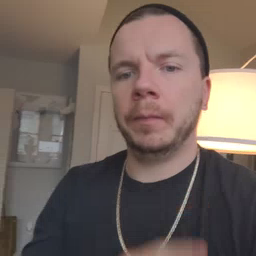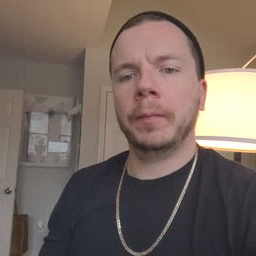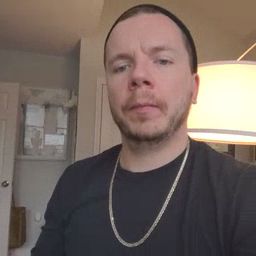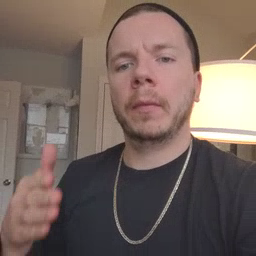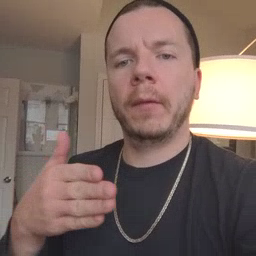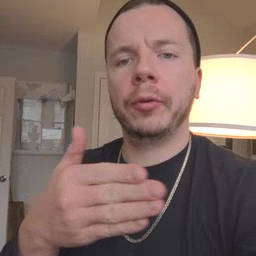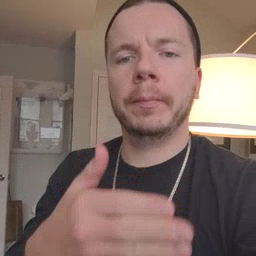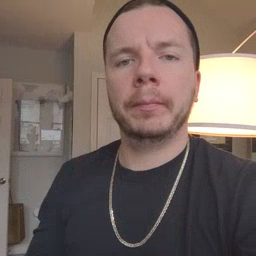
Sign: fish